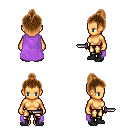
a pixel art fantasy rpg character, female body template, human, tanned skin, lavender cape, gold greaves, brown short topknot hairstyle, black shoes, dagger, four views (front, back, left, right), 2x2 character sprite sheet, small pixel art, hard edges, no anti-aliasing